【题型】填空题　【知识点】函数　【难度】easy
已知$\omega_1>0$，$\omega_2>0$，$f(x)=2\sin\omega_1x\cos\omega_2x$，$g(x)=2\cos\omega_2x$，函数$y=f(x)$和$y=g(x)$的图像如图所示，其中$\frac{5\pi}{4}$是这两个函数共同的零点，$\frac{4\pi}{3}$是其中一个函数的零点，则$\omega_1+\omega_2=$\underline{\quad\quad\quad}。

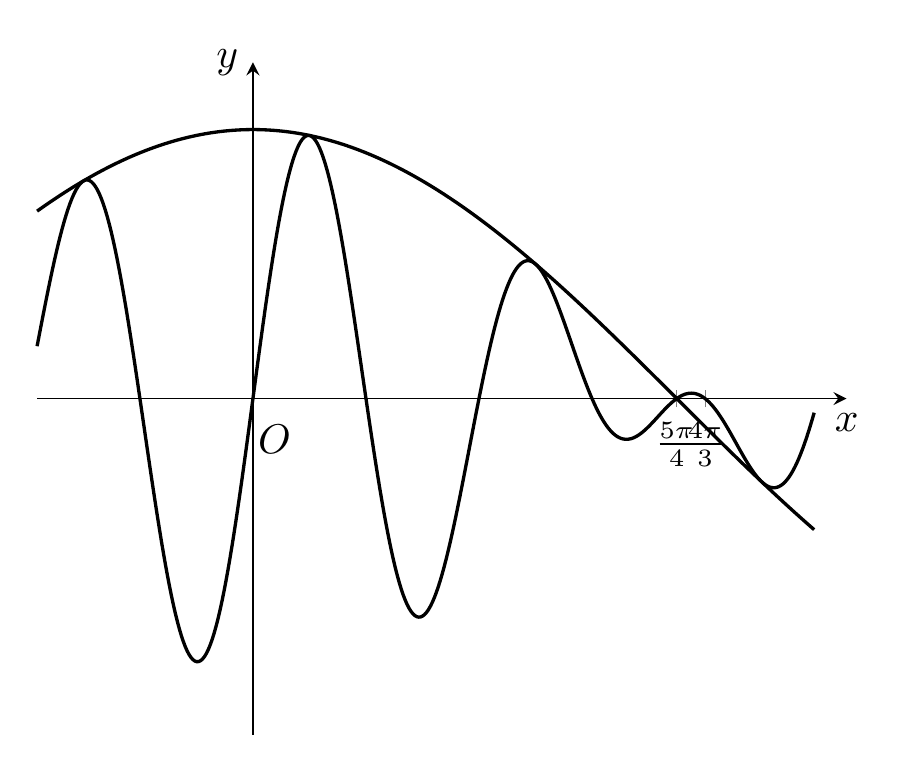
【解答】
\textbf{【答案】} $\boldsymbol{\dfrac{17}{5}}$

\vspace{1em}
\textbf{【知识点】} 根据零点所在的区间求参数范围、正弦函数图象的应用、识别正（余）弦型三角函数的图象

\vspace{1em}
\textbf{【分析】} 根据零点的概念，结合三角函数的周期性解题。

\vspace{1em}
\textbf{【详解】} 由$\frac{5\pi}{4}$是函数$y=g(x)$的零点，可得$2\cos\frac{5\pi}{4}\omega_2=0$，即$\frac{5\pi}{4}\omega_2=k\pi+\frac{\pi}{2}\iff\omega_2=\frac{4}{5}k+\frac{2}{5}$，$k\in\mathbb{Z}$，取$k=0$（正半轴的第一个零点）可得$\omega_2=\frac{2}{5}$；

又$\frac{4\pi}{3}$是函数$y=\sin\omega_1x$的零点，由$\sin\frac{4\pi}{3}\omega_1=0$，得$\frac{4\pi}{3}\omega_1=n\pi\iff\omega_1=\frac{3}{4}n$，$n\in\mathbb{Z}$，取$n=4$（正半轴的第四个零点）得$\omega_1=3$，所以，$\omega_1+\omega_2=\frac{17}{5}$。

\vspace{1em}
故答案为：$\boldsymbol{\dfrac{17}{5}}$。